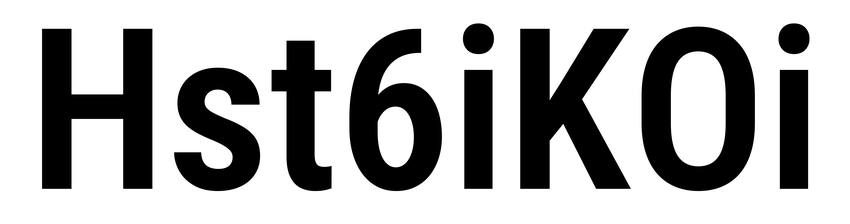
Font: Roboto_Condensed_SemiBold